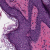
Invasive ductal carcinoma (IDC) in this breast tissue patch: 0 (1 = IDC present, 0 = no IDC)